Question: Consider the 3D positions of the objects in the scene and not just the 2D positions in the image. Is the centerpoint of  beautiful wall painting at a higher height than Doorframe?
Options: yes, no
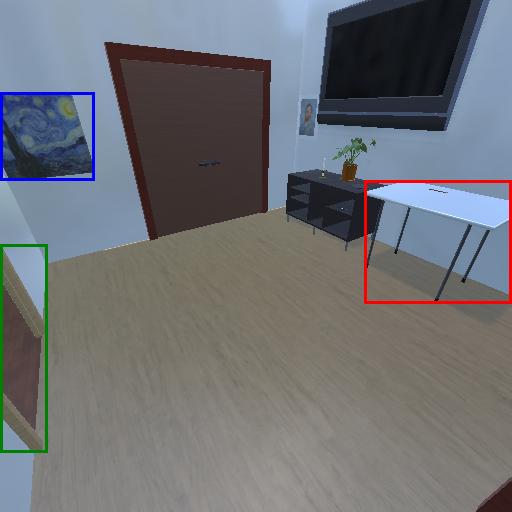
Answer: yes